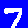
Digit: 7